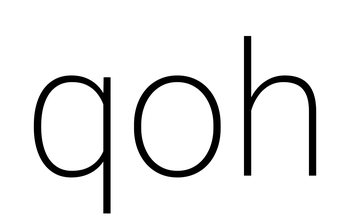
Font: Roboto_ExtraLight